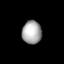
Tissue: lung
Cell type: Endothelial cells
Senescence score: 0.5746
Nuclear area (px): 445
Mean DAPI intensity: 167.831